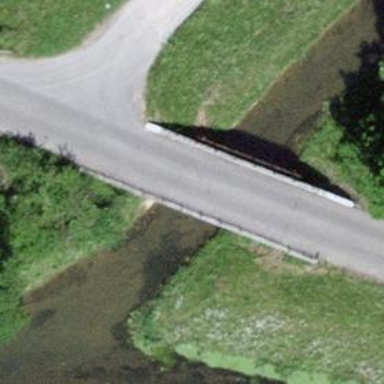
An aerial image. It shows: Asphalt track on bridge with grade1 tracktype.